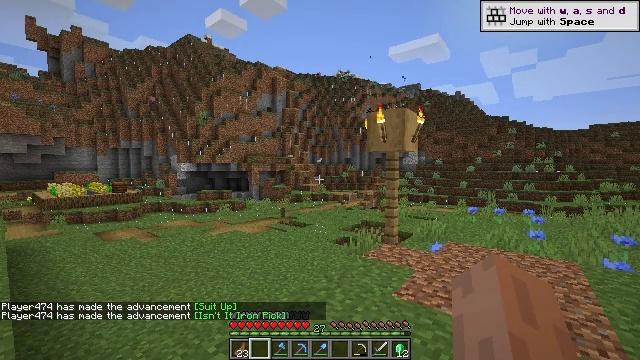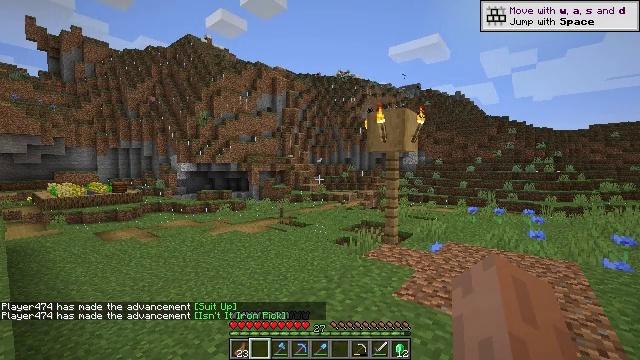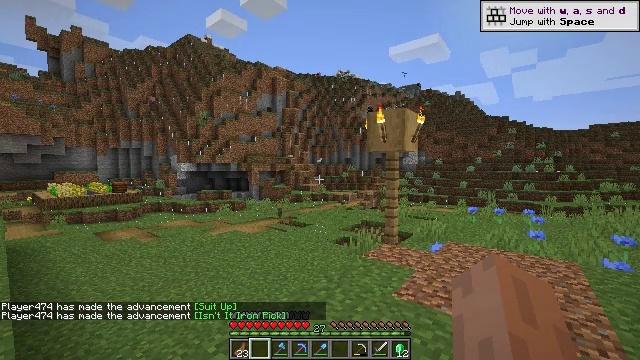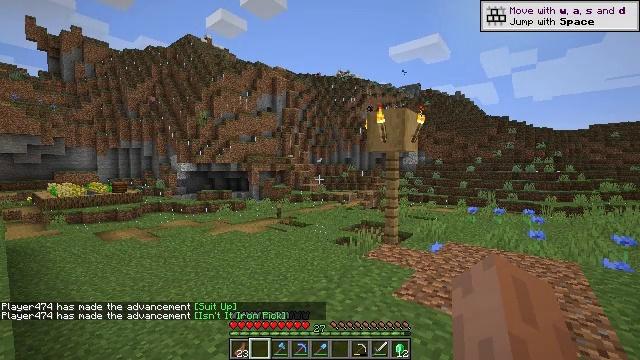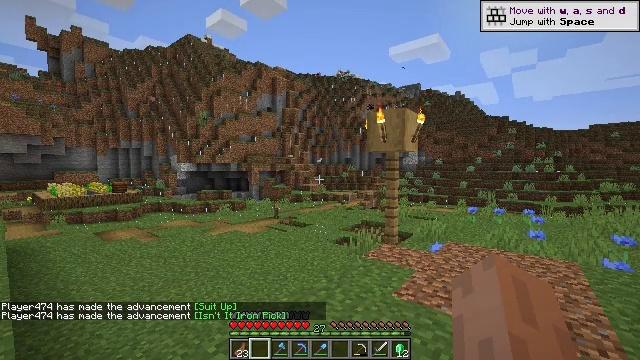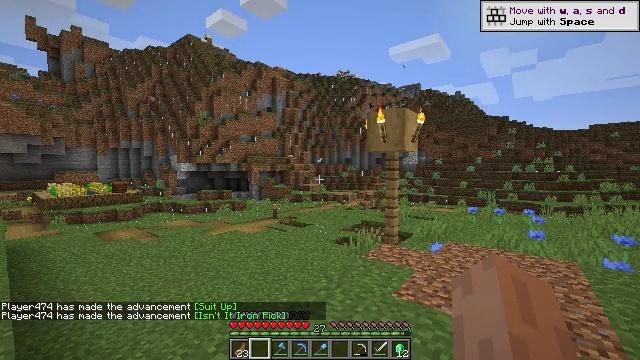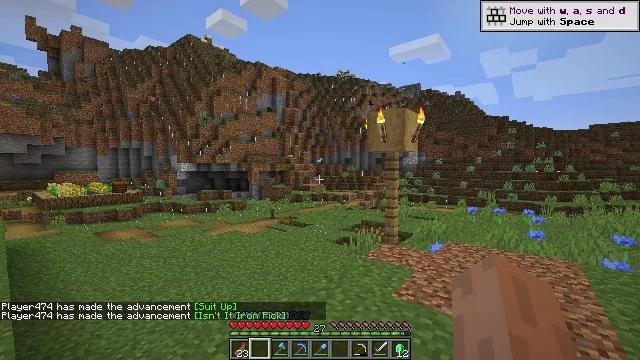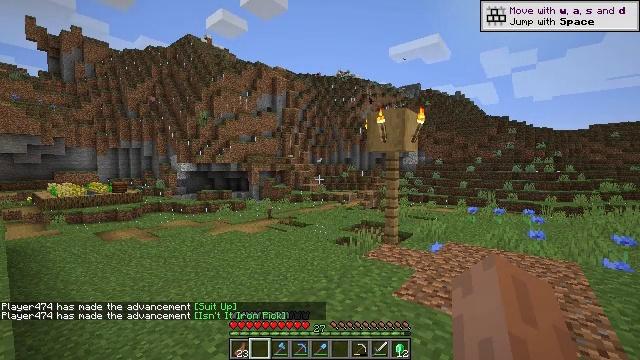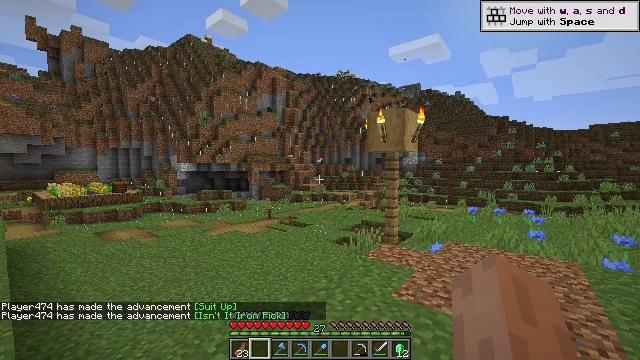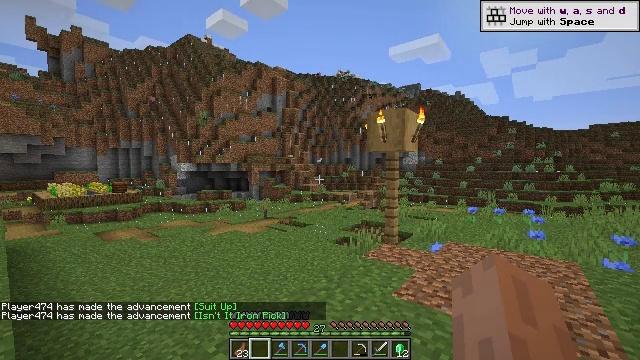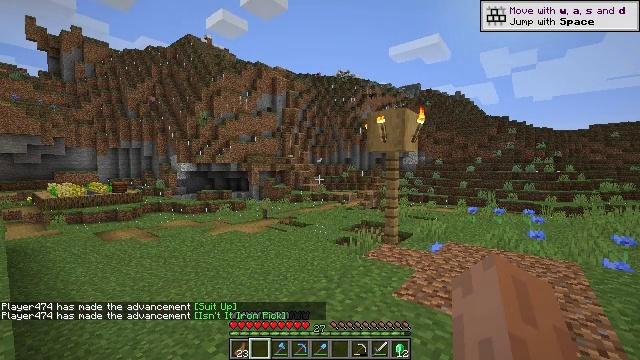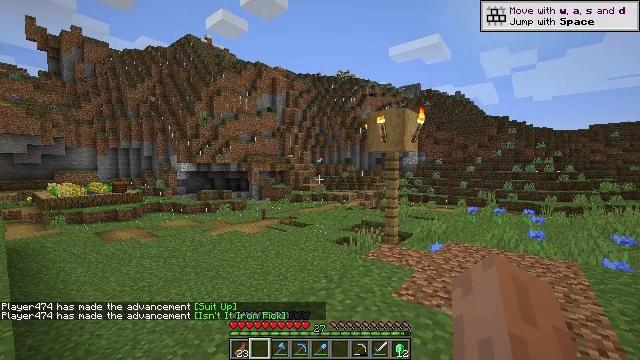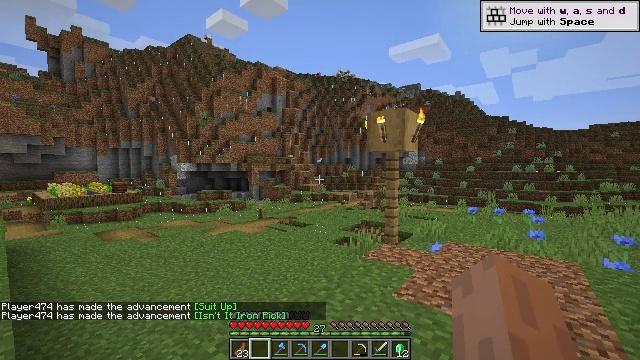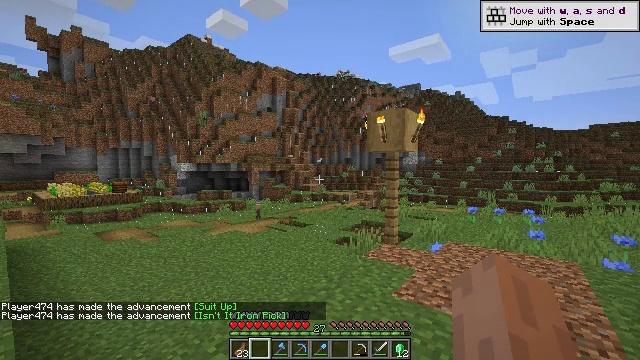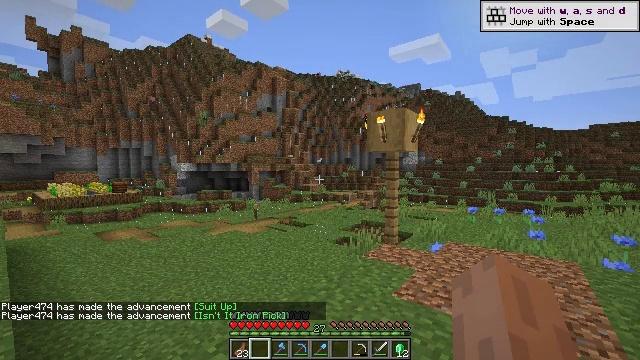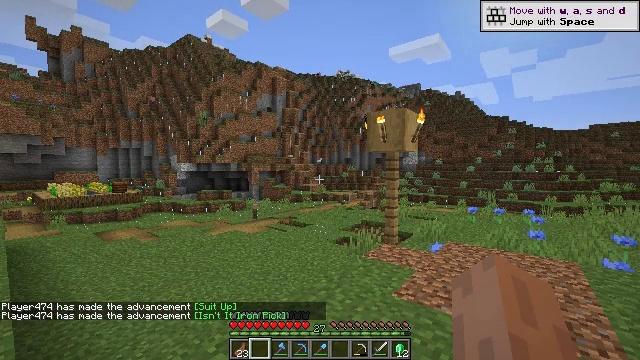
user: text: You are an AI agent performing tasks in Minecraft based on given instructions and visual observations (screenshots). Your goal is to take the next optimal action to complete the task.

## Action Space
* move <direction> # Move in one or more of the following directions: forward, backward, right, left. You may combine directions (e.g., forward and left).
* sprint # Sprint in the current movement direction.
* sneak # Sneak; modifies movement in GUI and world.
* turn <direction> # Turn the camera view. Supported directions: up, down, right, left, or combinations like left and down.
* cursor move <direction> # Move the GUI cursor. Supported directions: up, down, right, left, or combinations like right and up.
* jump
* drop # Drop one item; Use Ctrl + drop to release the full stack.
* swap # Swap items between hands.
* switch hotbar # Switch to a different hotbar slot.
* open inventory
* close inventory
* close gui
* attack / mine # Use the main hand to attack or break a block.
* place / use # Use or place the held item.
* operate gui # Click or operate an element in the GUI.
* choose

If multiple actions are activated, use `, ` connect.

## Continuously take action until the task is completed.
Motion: motion action
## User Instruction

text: Extract the orange glazed terracotta from a structure.
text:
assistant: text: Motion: no_op
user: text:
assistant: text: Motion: no_op
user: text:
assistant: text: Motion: no_op
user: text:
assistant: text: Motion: no_op
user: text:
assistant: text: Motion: no_op
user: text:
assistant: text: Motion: no_op
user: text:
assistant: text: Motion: no_op
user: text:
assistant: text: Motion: no_op
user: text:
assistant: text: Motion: no_op
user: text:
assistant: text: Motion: no_op
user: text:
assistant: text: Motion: no_op
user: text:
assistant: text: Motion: no_op
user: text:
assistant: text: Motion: no_op
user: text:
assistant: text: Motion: no_op
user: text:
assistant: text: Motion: no_op
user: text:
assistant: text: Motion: no_op
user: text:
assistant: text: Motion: no_op
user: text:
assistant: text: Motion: no_op
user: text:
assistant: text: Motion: no_op
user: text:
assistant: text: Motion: no_op
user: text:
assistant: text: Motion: no_op
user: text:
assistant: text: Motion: no_op
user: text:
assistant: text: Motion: no_op
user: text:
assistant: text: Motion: no_op
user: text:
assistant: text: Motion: no_op
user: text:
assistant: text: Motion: no_op
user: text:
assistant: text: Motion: no_op
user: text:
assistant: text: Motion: no_op
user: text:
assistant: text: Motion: no_op
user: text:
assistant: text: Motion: no_op